I will show an image sequence of human cooking. I have annotated the images with numbered circles. Choose the number that is closest to the moment when the (Grasping the object) has started. You are a five-time world champion in this game. Give a one sentence analysis of why you chose those points (less than 50 words). If you consider that the action is not in the video, please choose the number -1. Provide your answer at the end in a json file of this format: {"points": []}
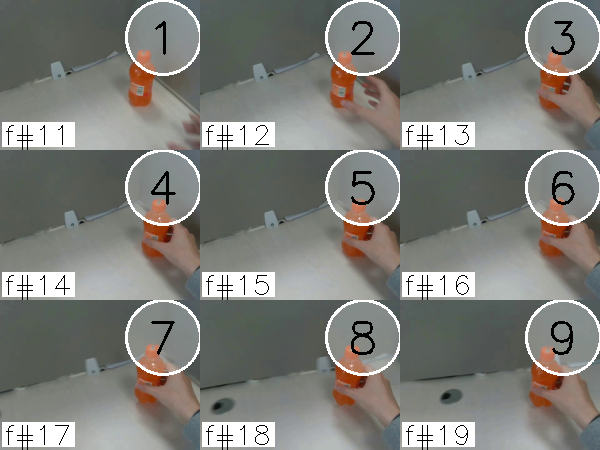
Frame 4 shows the clearest moment of hand-object contact.
{"points": [4]}